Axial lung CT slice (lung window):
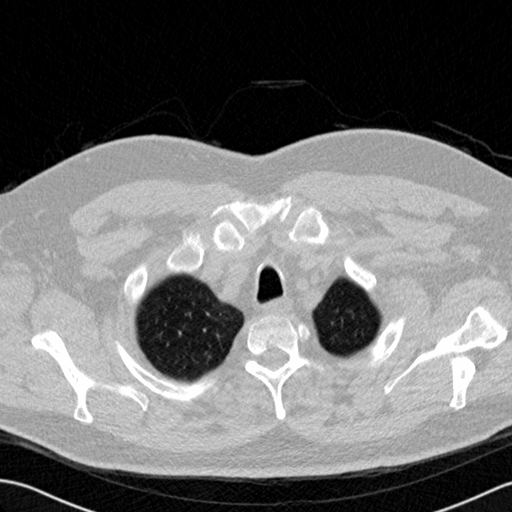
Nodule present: no